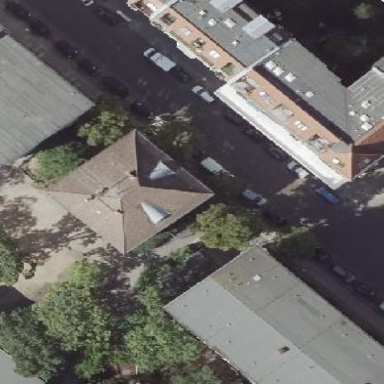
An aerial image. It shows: Unique apartment building with quadruple saltbox roof shape.